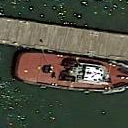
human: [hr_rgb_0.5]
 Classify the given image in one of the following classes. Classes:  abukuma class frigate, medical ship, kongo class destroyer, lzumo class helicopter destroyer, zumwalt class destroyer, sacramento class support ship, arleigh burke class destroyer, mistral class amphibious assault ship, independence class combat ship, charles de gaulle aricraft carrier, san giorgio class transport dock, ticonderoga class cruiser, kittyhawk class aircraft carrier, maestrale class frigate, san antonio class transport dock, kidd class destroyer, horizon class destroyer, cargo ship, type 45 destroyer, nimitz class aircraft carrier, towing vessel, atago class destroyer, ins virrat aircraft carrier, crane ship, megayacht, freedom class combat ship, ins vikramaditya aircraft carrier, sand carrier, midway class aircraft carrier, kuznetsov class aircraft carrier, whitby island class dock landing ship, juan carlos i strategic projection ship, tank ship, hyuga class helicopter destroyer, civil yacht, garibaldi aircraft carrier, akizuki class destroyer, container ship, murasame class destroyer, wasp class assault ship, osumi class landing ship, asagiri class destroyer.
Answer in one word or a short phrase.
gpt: Towing vessel